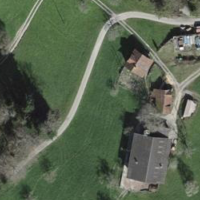
EUNIS habitat code: 24
Species observed at this site:
Urtica dioica